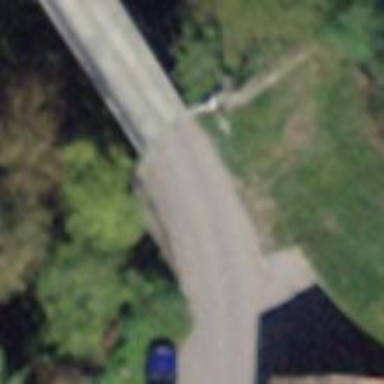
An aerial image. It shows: Residential road with paved surface that features bridge.